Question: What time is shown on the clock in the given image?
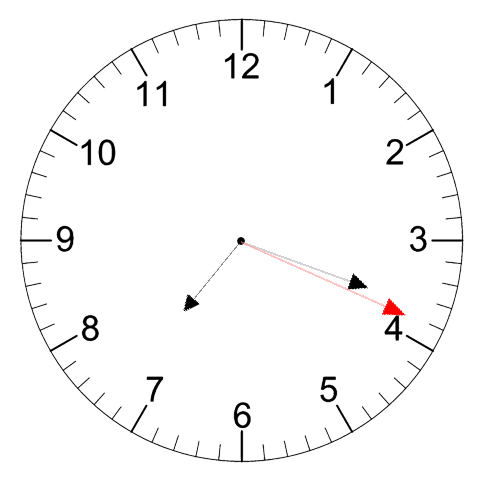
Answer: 07:18:19